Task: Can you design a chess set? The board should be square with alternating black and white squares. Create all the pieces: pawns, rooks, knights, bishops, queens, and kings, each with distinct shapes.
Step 4390:
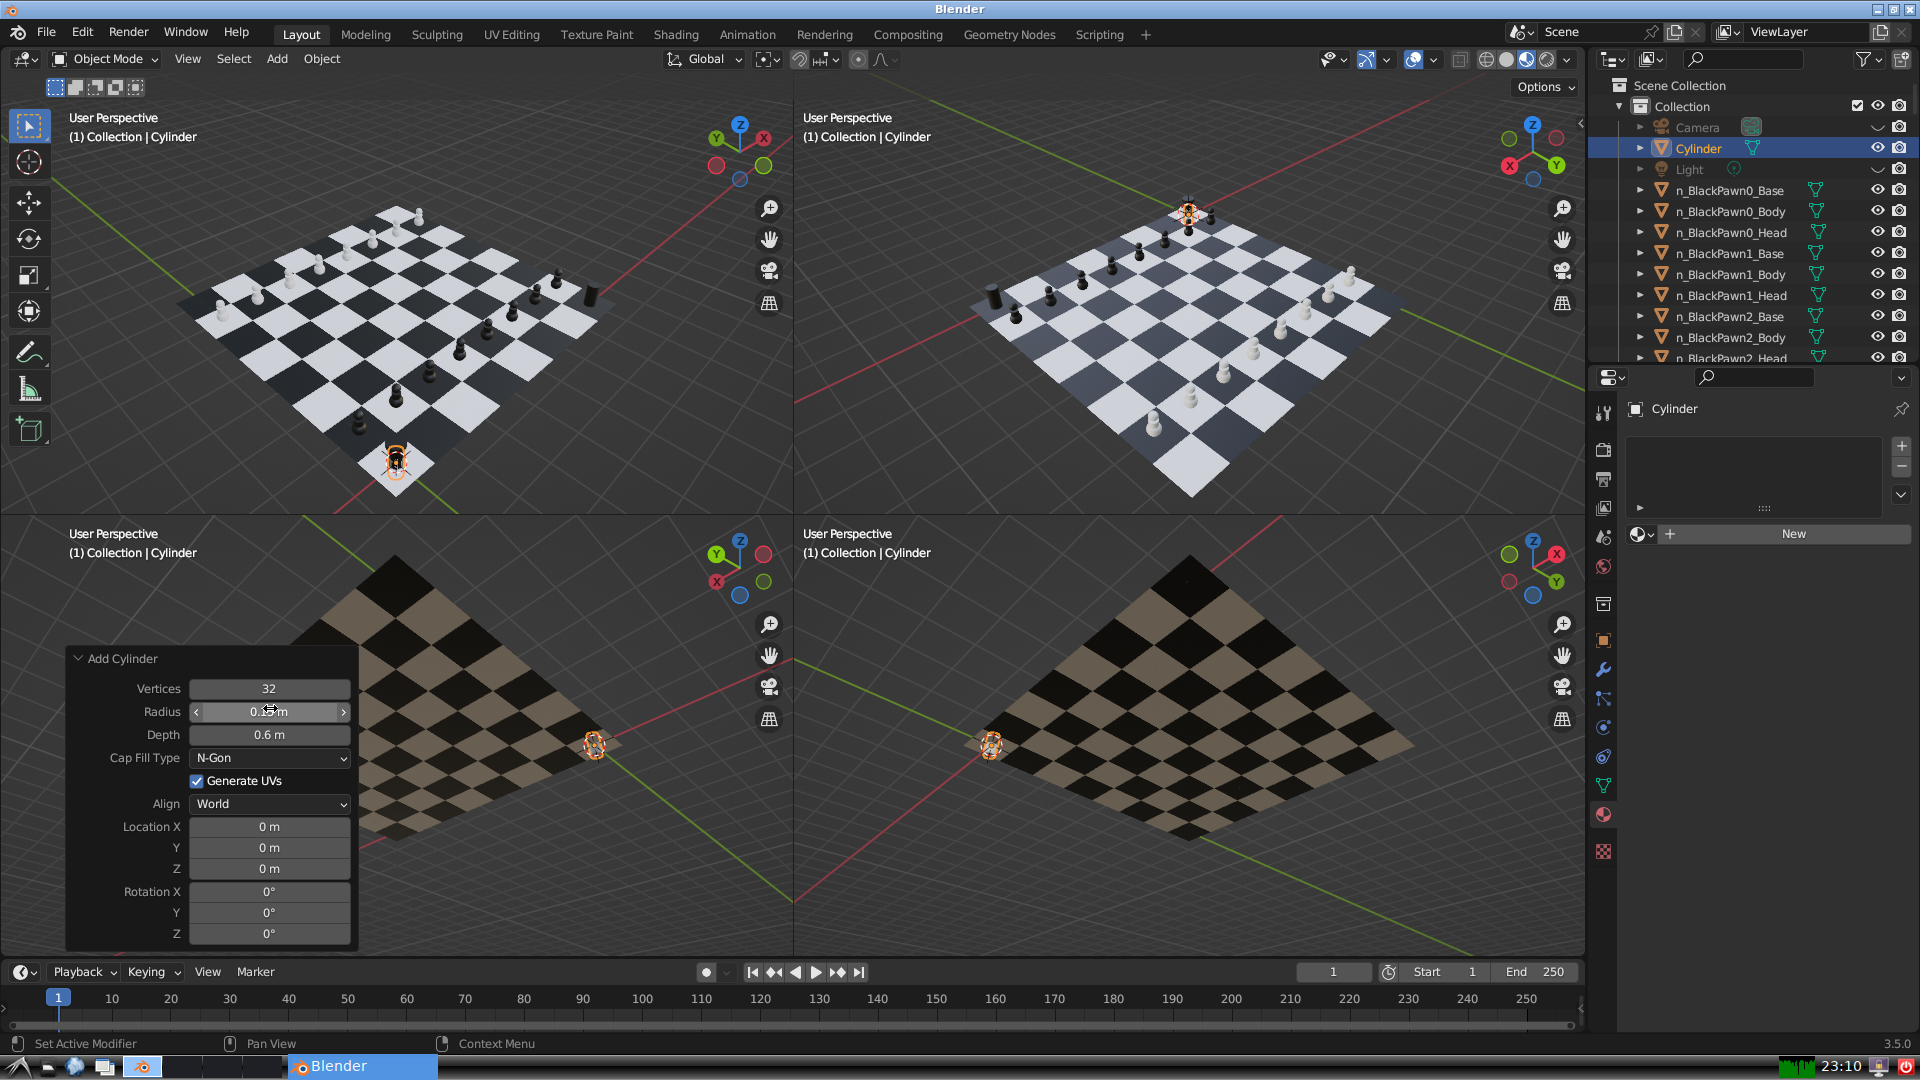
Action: click: no